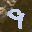
Label: 9